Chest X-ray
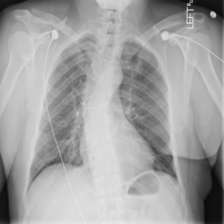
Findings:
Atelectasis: negative
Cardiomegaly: negative
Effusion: positive
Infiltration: negative
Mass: negative
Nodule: negative
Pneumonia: negative
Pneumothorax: negative
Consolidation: negative
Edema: negative
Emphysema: negative
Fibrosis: negative
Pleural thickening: negative
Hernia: negative